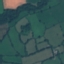
Label: Pasture